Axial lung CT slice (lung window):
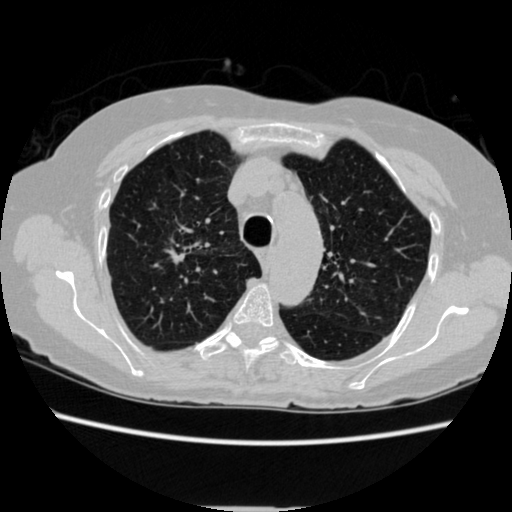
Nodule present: no